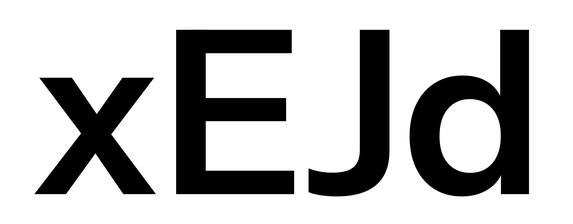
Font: InstrumentSans_SemiBold